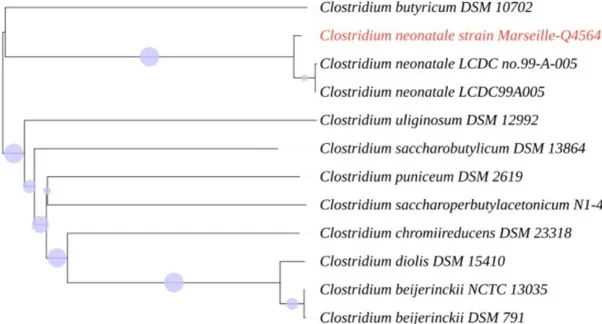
Whole-genome (nucleotides) based phylogenetic tree highlighting the position of C. neonatale strain Marseille-Q4564 relative to other closely related bacterial taxa.
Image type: chart (chart)